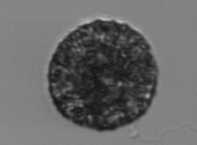
Label: Vicicitus_globosus